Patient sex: M
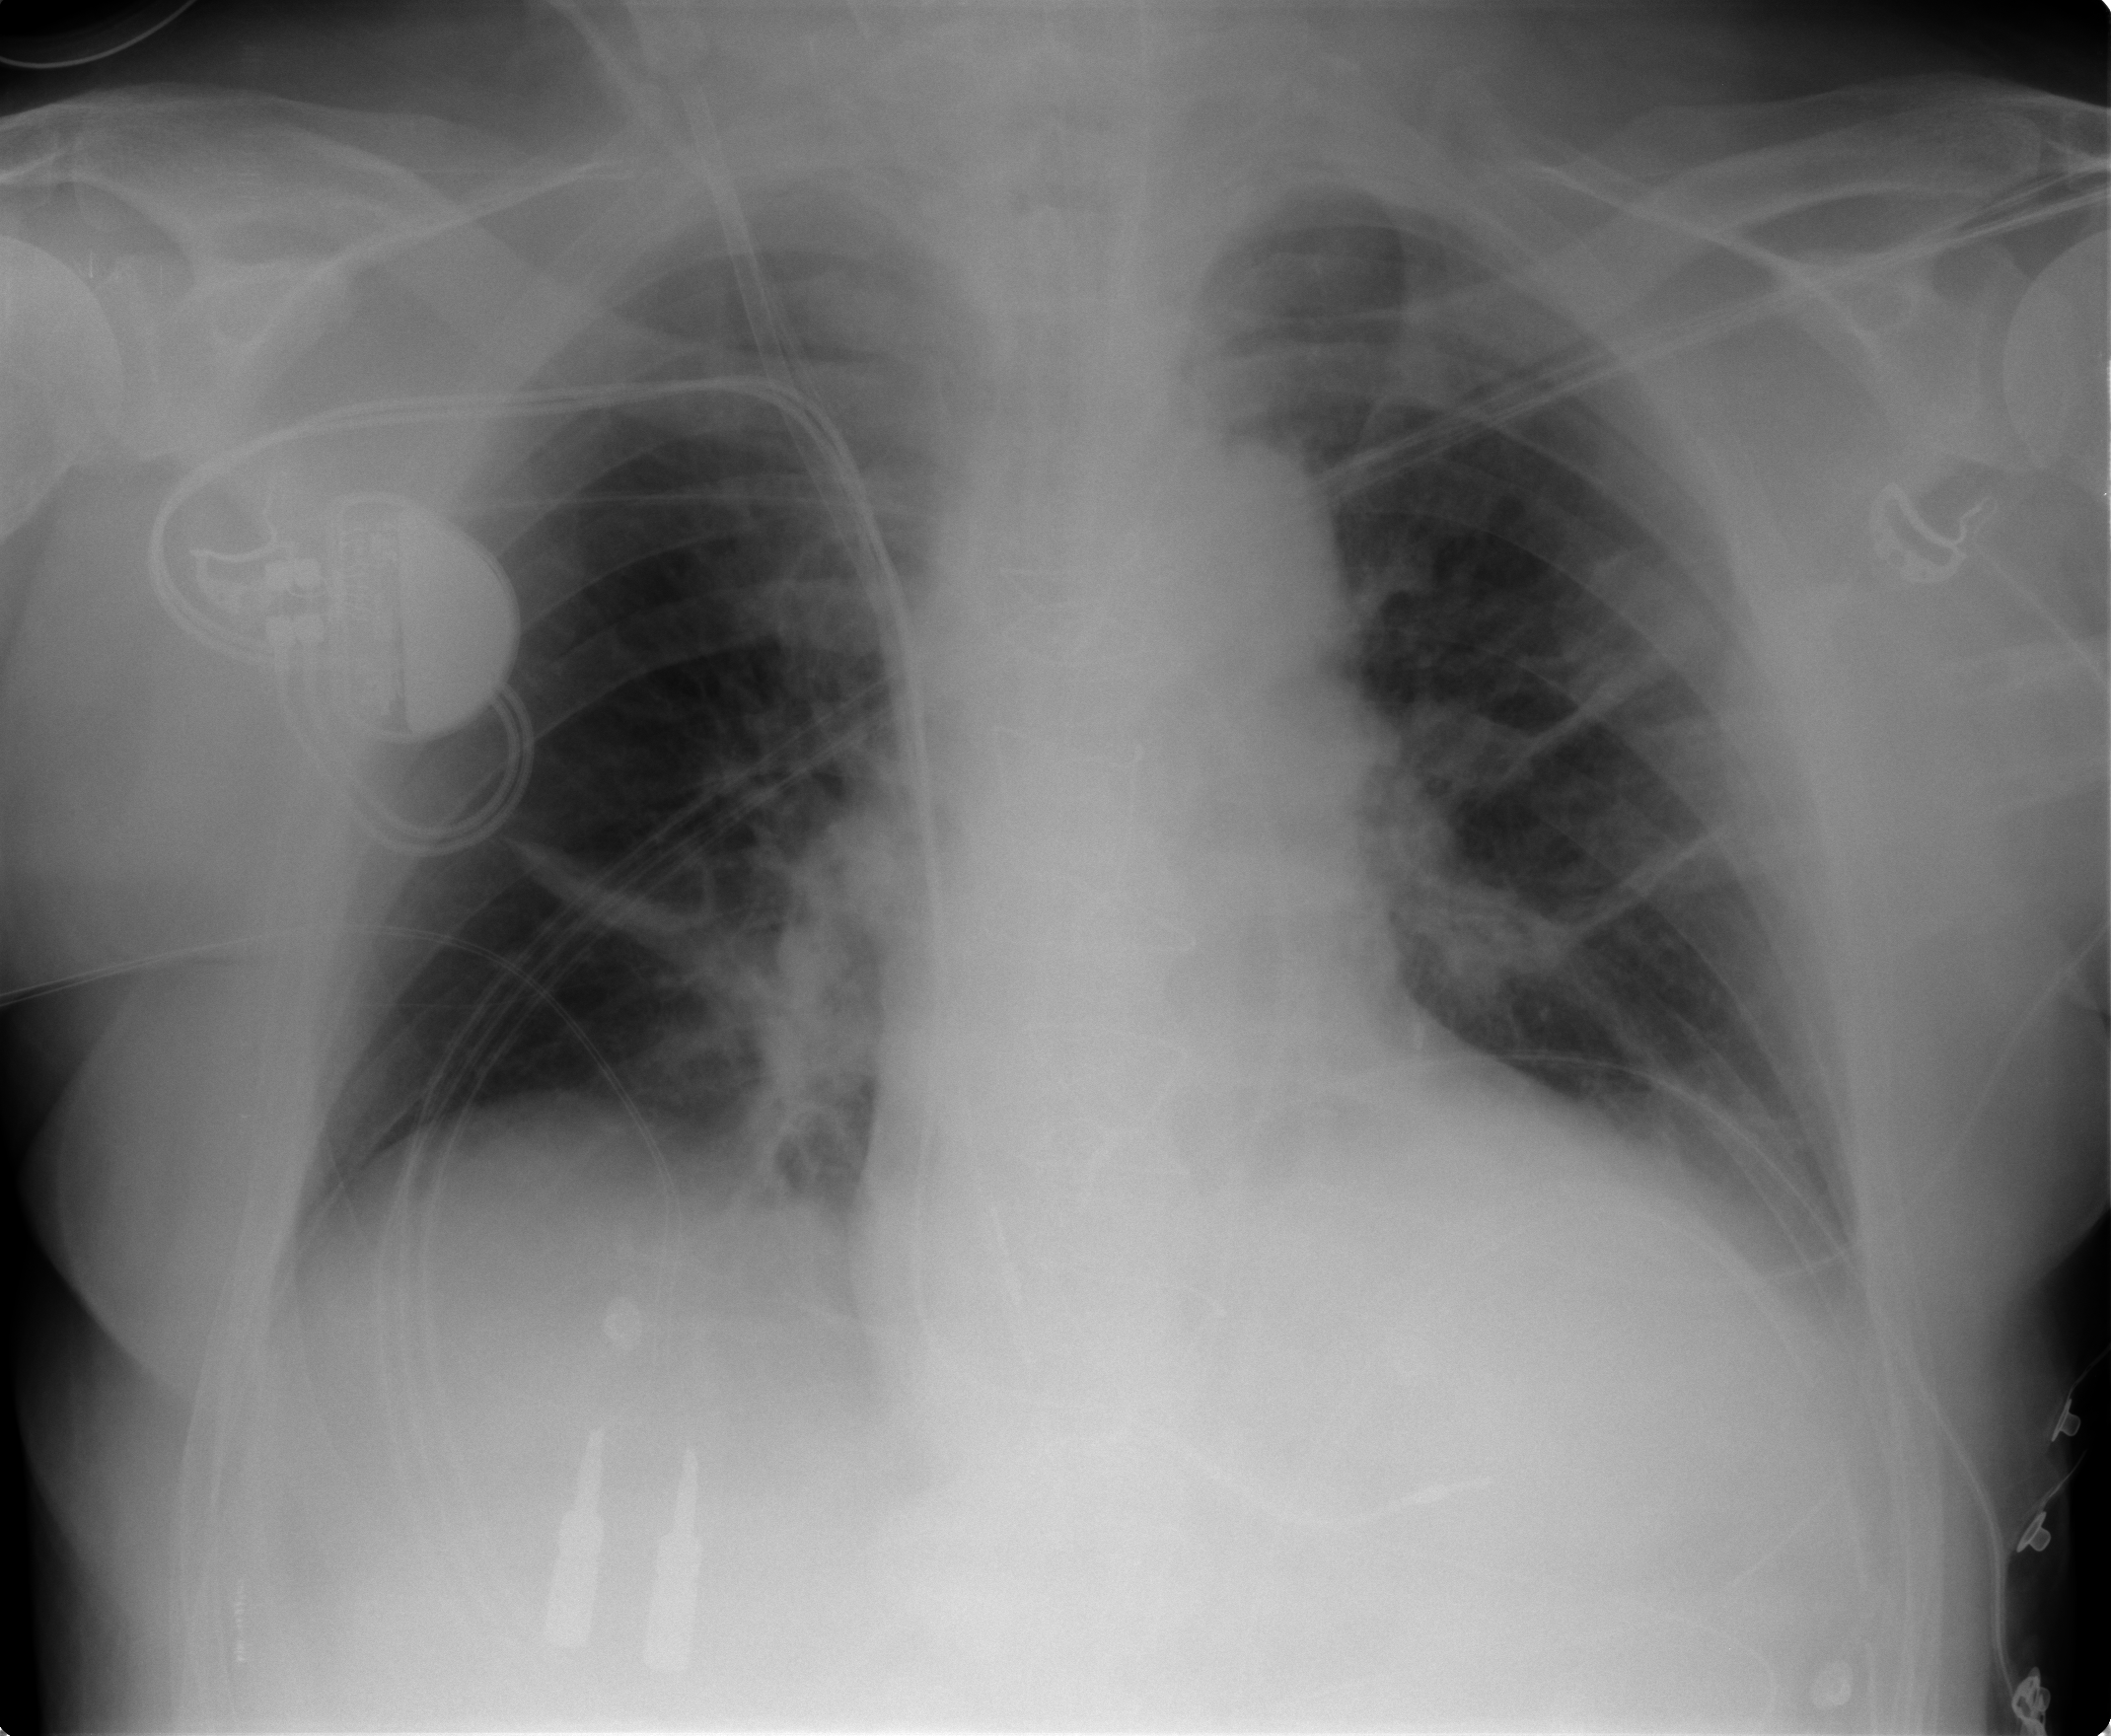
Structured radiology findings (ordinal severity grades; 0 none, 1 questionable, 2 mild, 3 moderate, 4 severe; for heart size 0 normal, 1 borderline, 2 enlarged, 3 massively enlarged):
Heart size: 2
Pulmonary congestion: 2
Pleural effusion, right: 0
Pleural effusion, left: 1
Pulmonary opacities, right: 2
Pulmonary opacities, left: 2
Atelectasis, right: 3
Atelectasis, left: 3